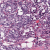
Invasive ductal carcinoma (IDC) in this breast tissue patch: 1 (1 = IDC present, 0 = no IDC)